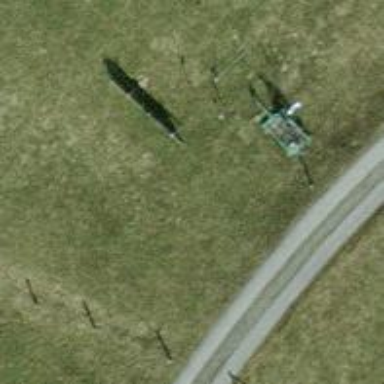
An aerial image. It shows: Aerialway designed as rope tow.